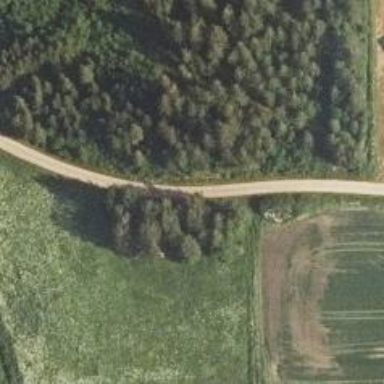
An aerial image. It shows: Unclassified road.